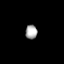
Tissue: prostate
Cell type: T cells
Senescence score: 0.7634
Nuclear area (px): 165
Mean DAPI intensity: 167.261